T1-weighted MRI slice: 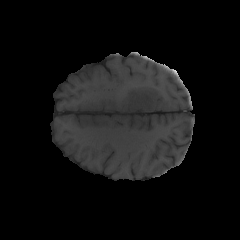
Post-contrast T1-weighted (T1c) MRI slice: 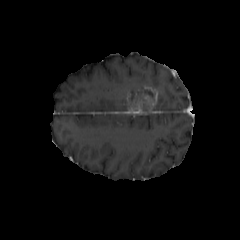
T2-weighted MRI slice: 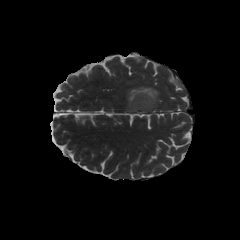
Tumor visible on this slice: yes